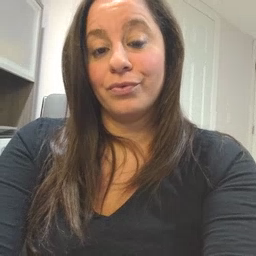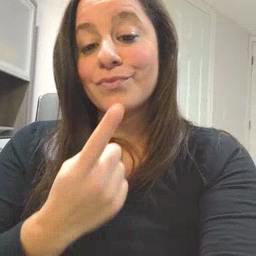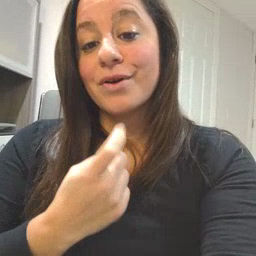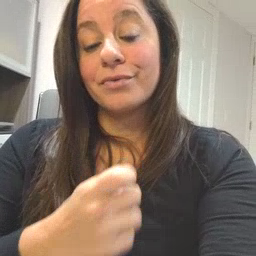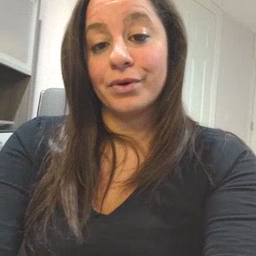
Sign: red